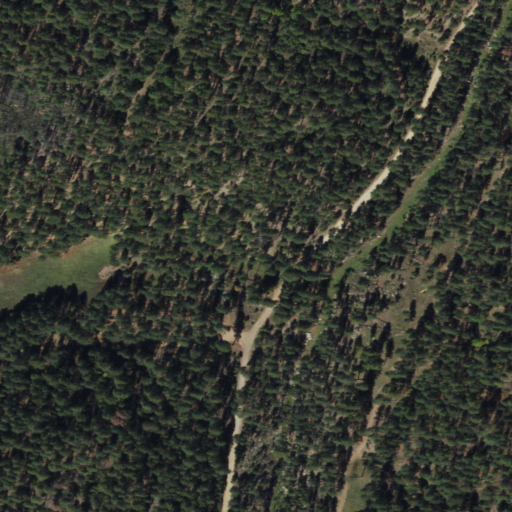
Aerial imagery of valley in Arizona named Potato Lake Draw containing grassland and evergreen forest